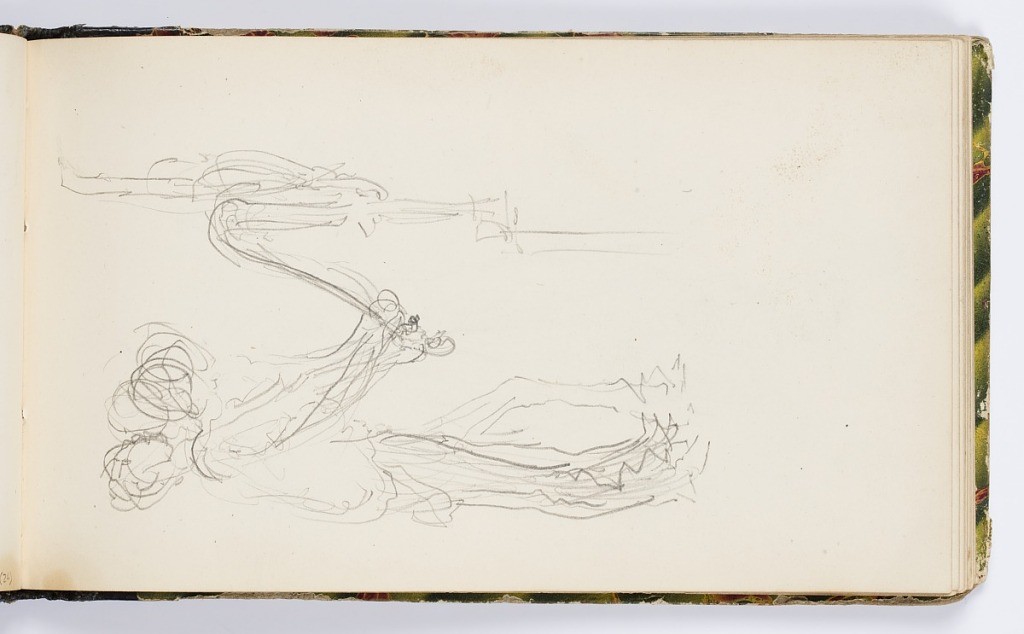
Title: Sketchbook Page: Figure with Candle Snuffer
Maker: Kenyon Cox, American, 1856–1919
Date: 1875
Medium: Graphite on paper
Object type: Sketchbook folio
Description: Sketch of figure with a candle snuffer putting out a candle. Figure appears in motion, and is shown with alternate poses.